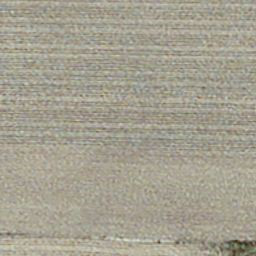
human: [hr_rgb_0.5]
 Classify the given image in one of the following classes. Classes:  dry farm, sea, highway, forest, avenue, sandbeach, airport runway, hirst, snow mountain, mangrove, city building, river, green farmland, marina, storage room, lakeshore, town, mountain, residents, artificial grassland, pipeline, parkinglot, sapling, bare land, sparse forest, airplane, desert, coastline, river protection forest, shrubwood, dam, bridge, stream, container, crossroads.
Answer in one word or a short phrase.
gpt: dry farm